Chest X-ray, PA view. Patient: 81 years old, sex M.
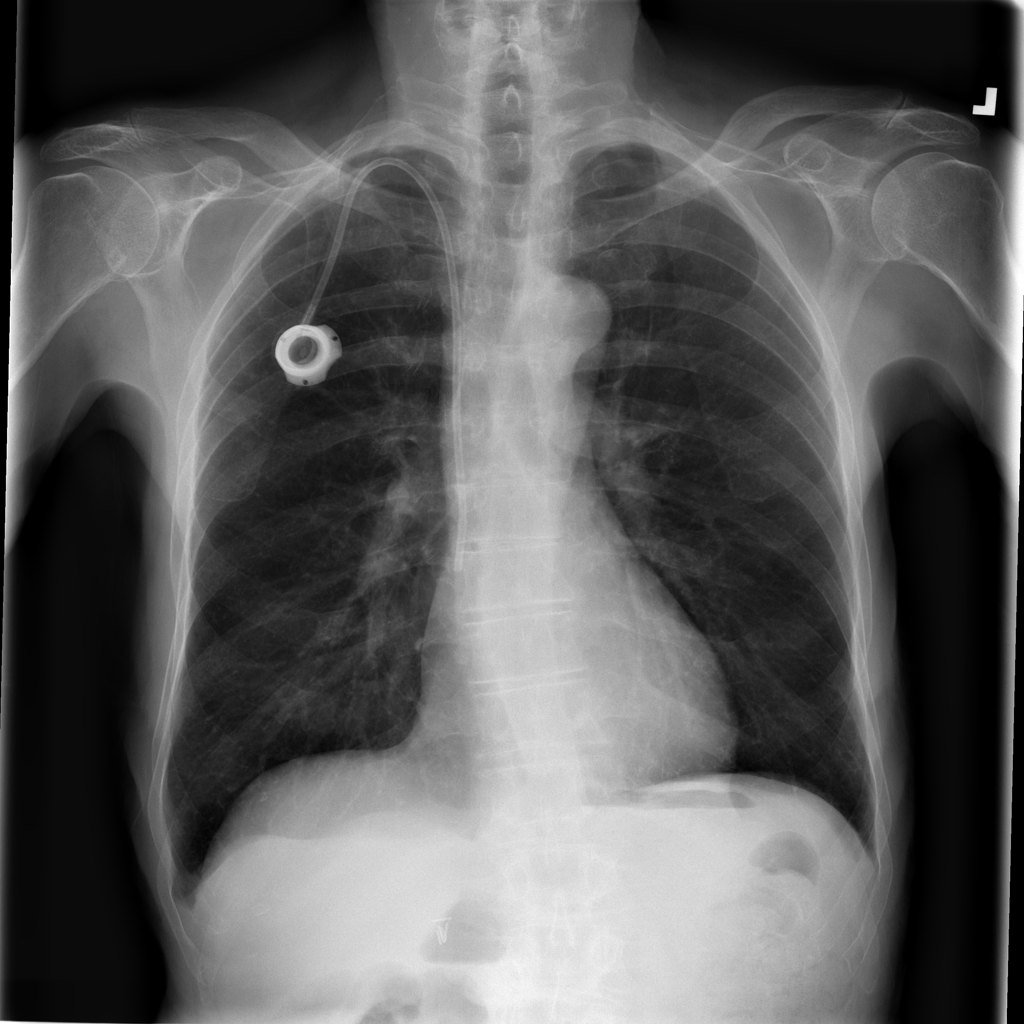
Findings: No Finding